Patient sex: M
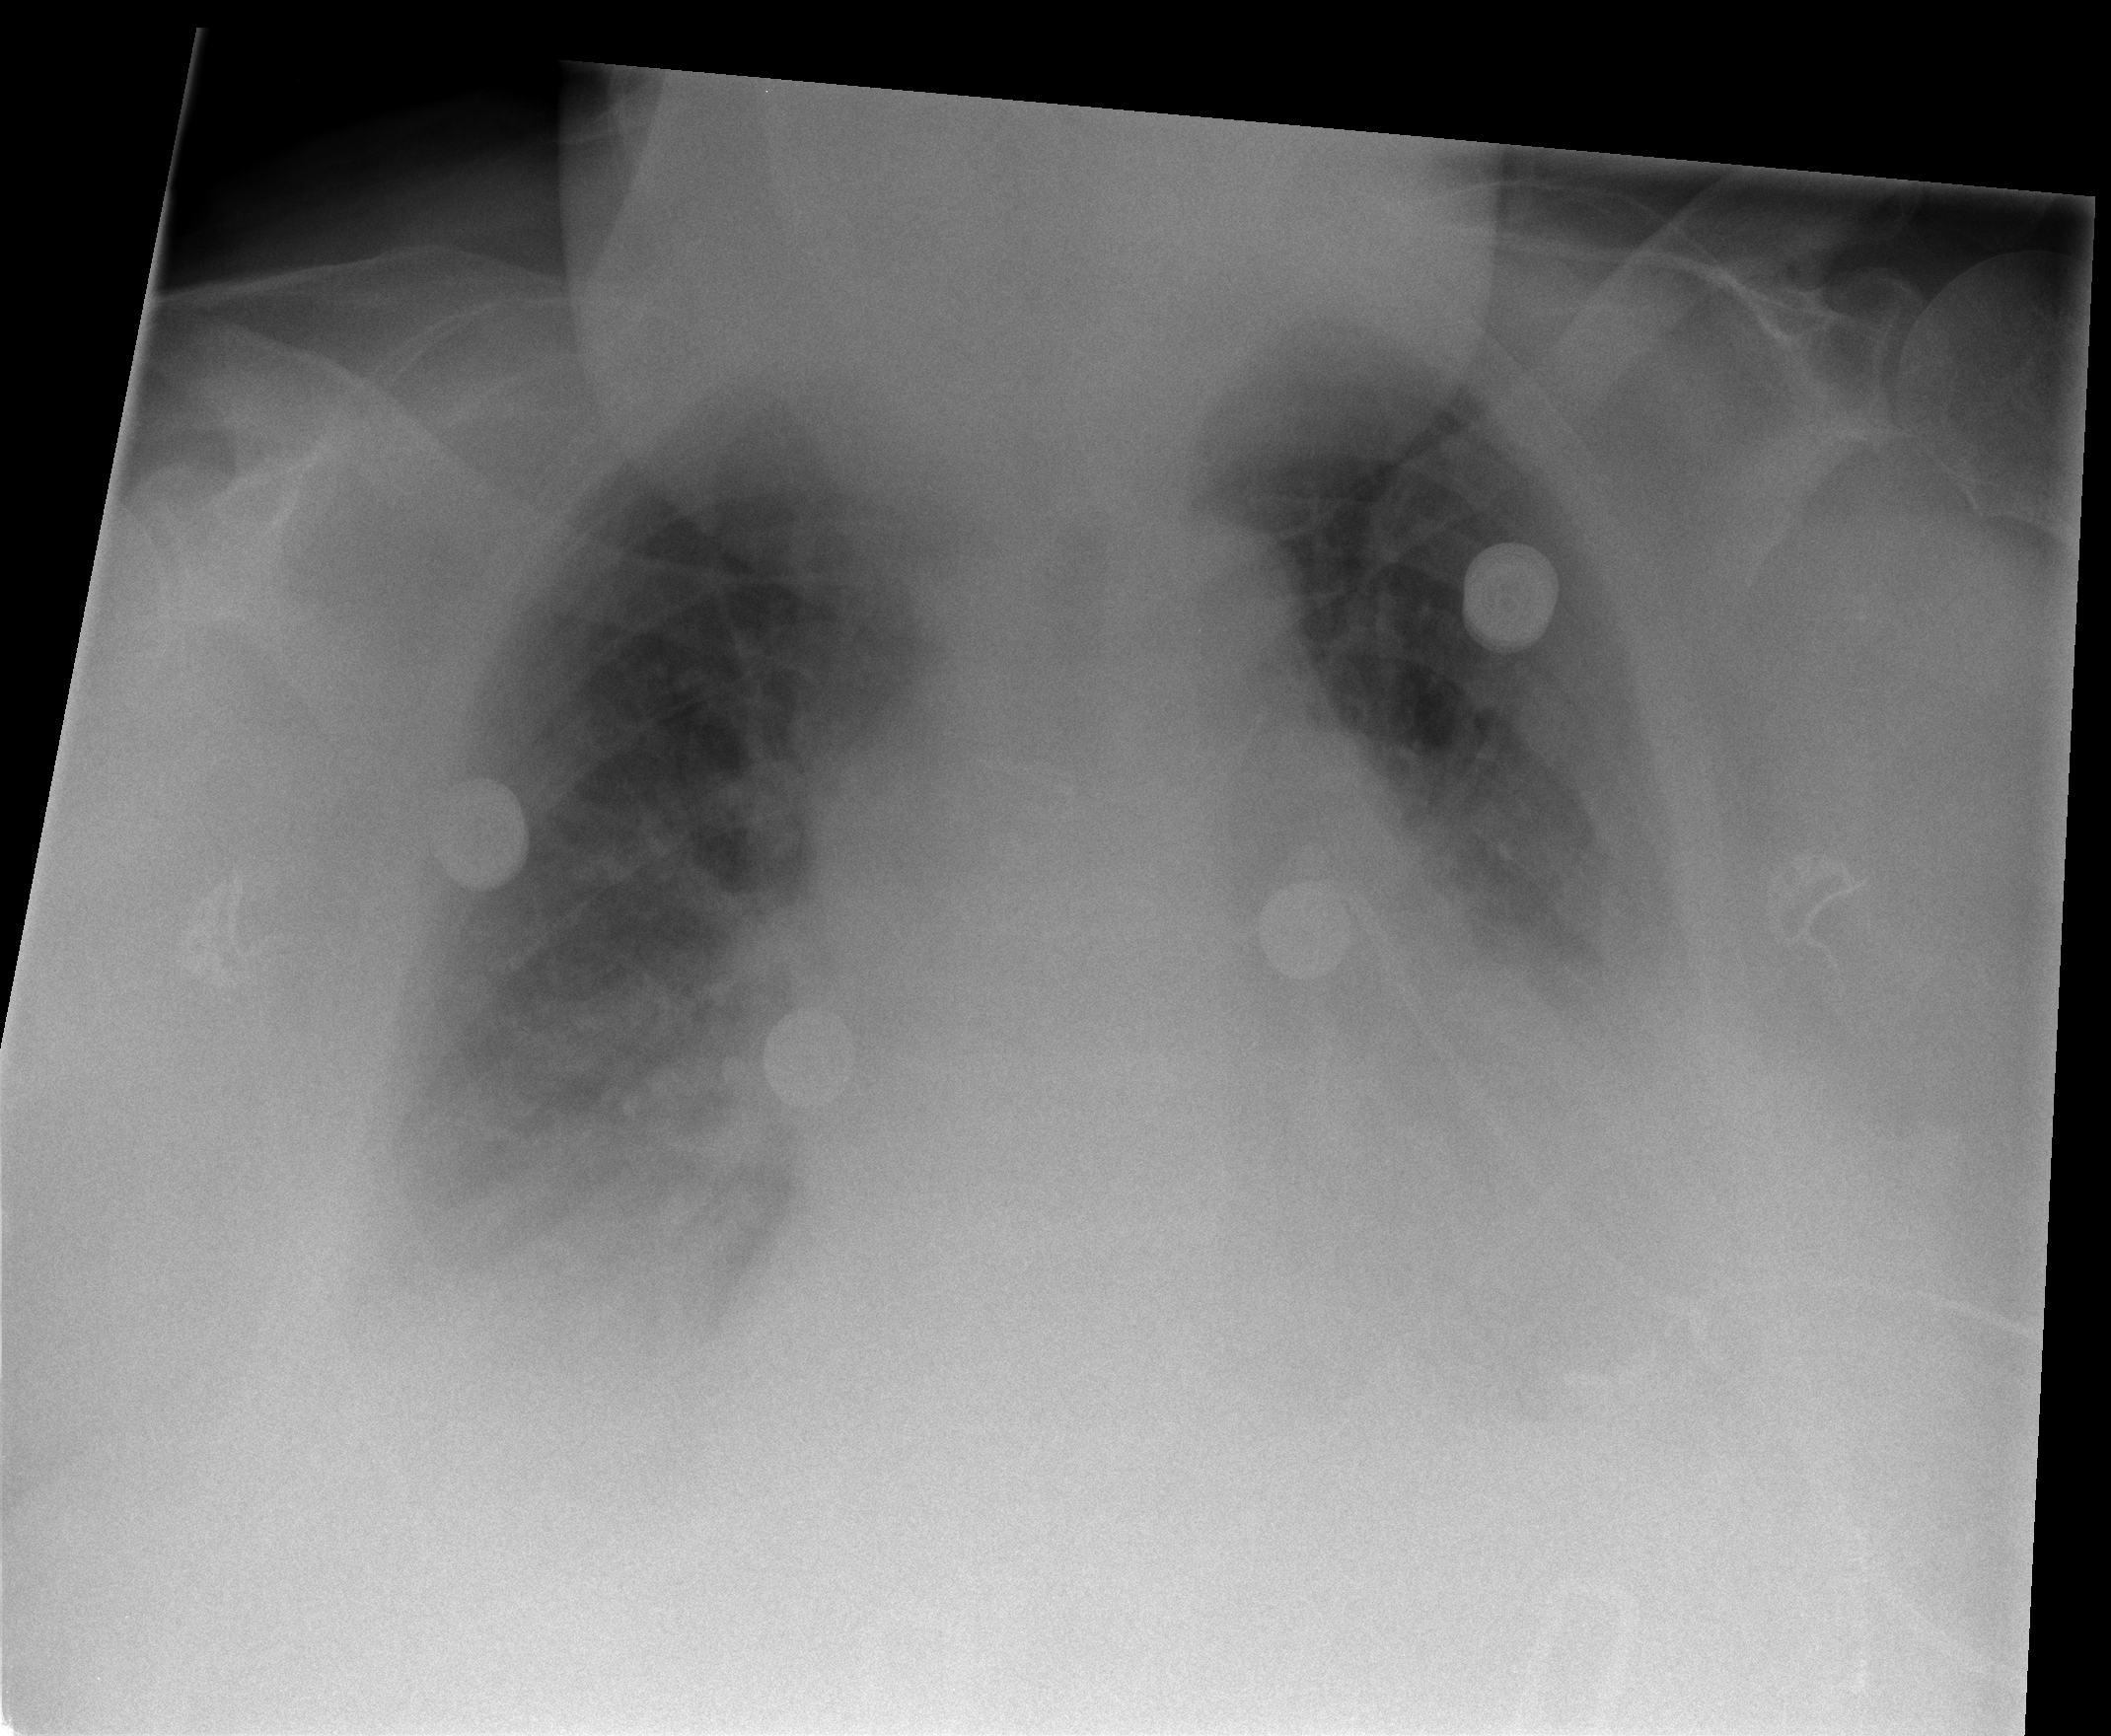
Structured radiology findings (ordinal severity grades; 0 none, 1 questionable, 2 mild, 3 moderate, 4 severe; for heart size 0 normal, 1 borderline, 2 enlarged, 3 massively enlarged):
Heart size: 3
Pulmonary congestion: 2
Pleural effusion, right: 3
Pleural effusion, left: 3
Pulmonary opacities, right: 0
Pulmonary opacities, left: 0
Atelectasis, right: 2
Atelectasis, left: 2